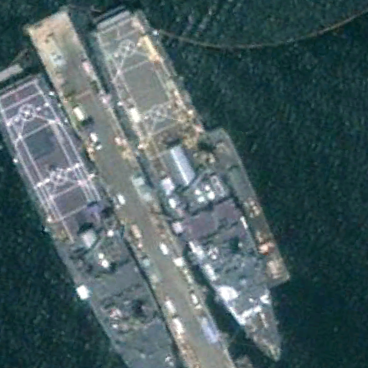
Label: combat